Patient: sex F, age 58
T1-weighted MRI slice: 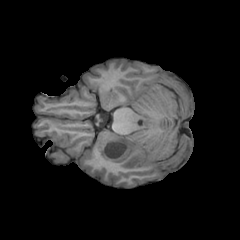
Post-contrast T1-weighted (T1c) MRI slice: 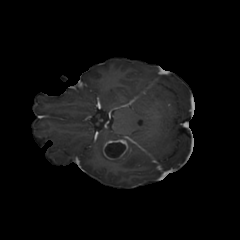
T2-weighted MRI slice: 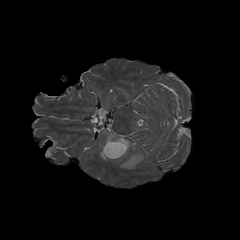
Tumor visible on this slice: yes
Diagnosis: Glioblastoma, IDH-wildtype
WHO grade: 4